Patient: sex M, age 30
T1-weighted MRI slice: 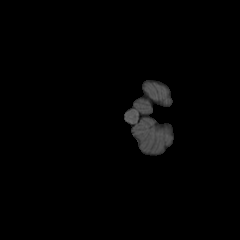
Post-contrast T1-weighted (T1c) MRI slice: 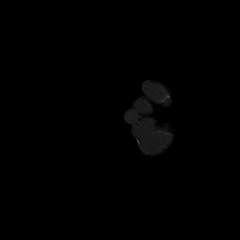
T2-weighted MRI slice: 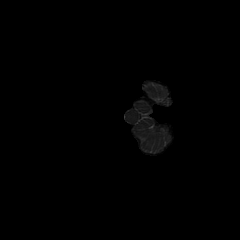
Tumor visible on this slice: no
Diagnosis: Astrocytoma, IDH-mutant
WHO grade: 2